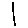
Label: line